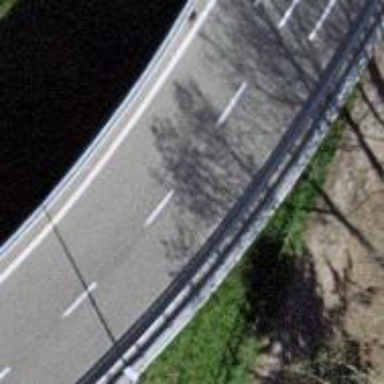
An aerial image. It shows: Bridge with asphalt surface on motorway link.